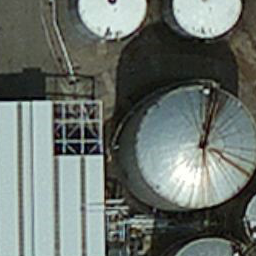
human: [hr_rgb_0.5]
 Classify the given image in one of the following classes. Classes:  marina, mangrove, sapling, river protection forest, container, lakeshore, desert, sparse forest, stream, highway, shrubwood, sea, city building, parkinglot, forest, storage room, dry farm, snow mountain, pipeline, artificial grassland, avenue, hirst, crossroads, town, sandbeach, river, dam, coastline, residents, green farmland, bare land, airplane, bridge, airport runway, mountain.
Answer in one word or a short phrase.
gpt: storage room